Question: How many products are shown with filters?
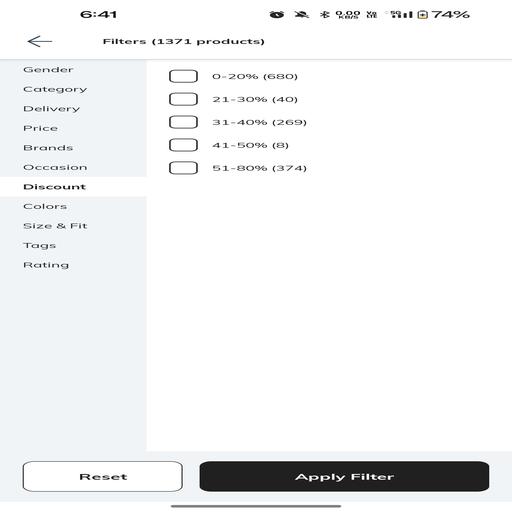
Answer: 1371 products